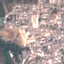
Land use / land cover: Residential